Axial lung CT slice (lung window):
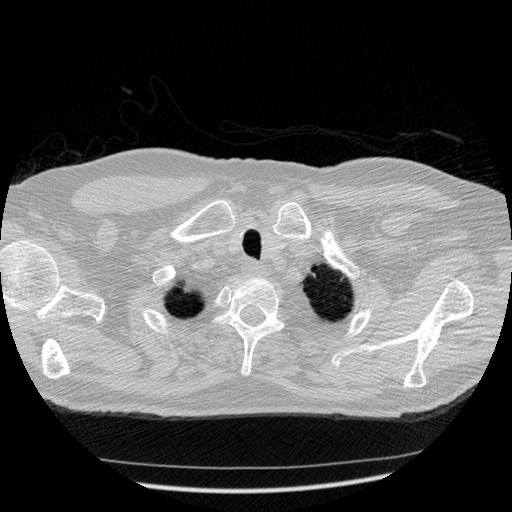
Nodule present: no